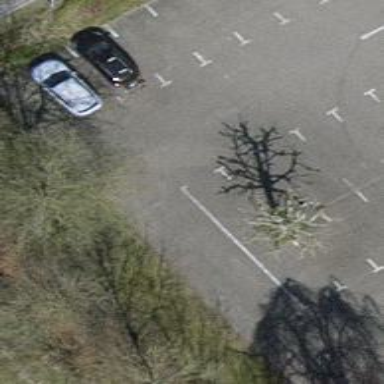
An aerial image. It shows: Parking aisle designated as service road.